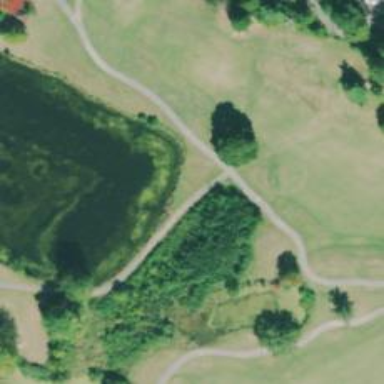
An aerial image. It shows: Footway that resembles golf path.